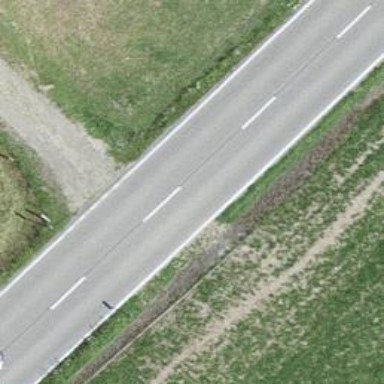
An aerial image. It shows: Secondary road with dedicated lane for cyclists.